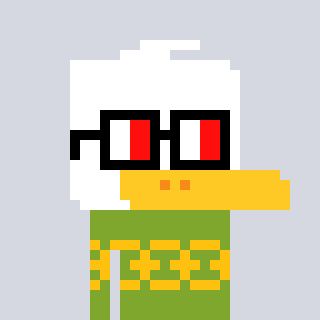
a pixel art character with square glasses with black frames and red eyes, a duck-shaped head and a slimegreen-colored body on a cool background